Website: home-depot
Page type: payment
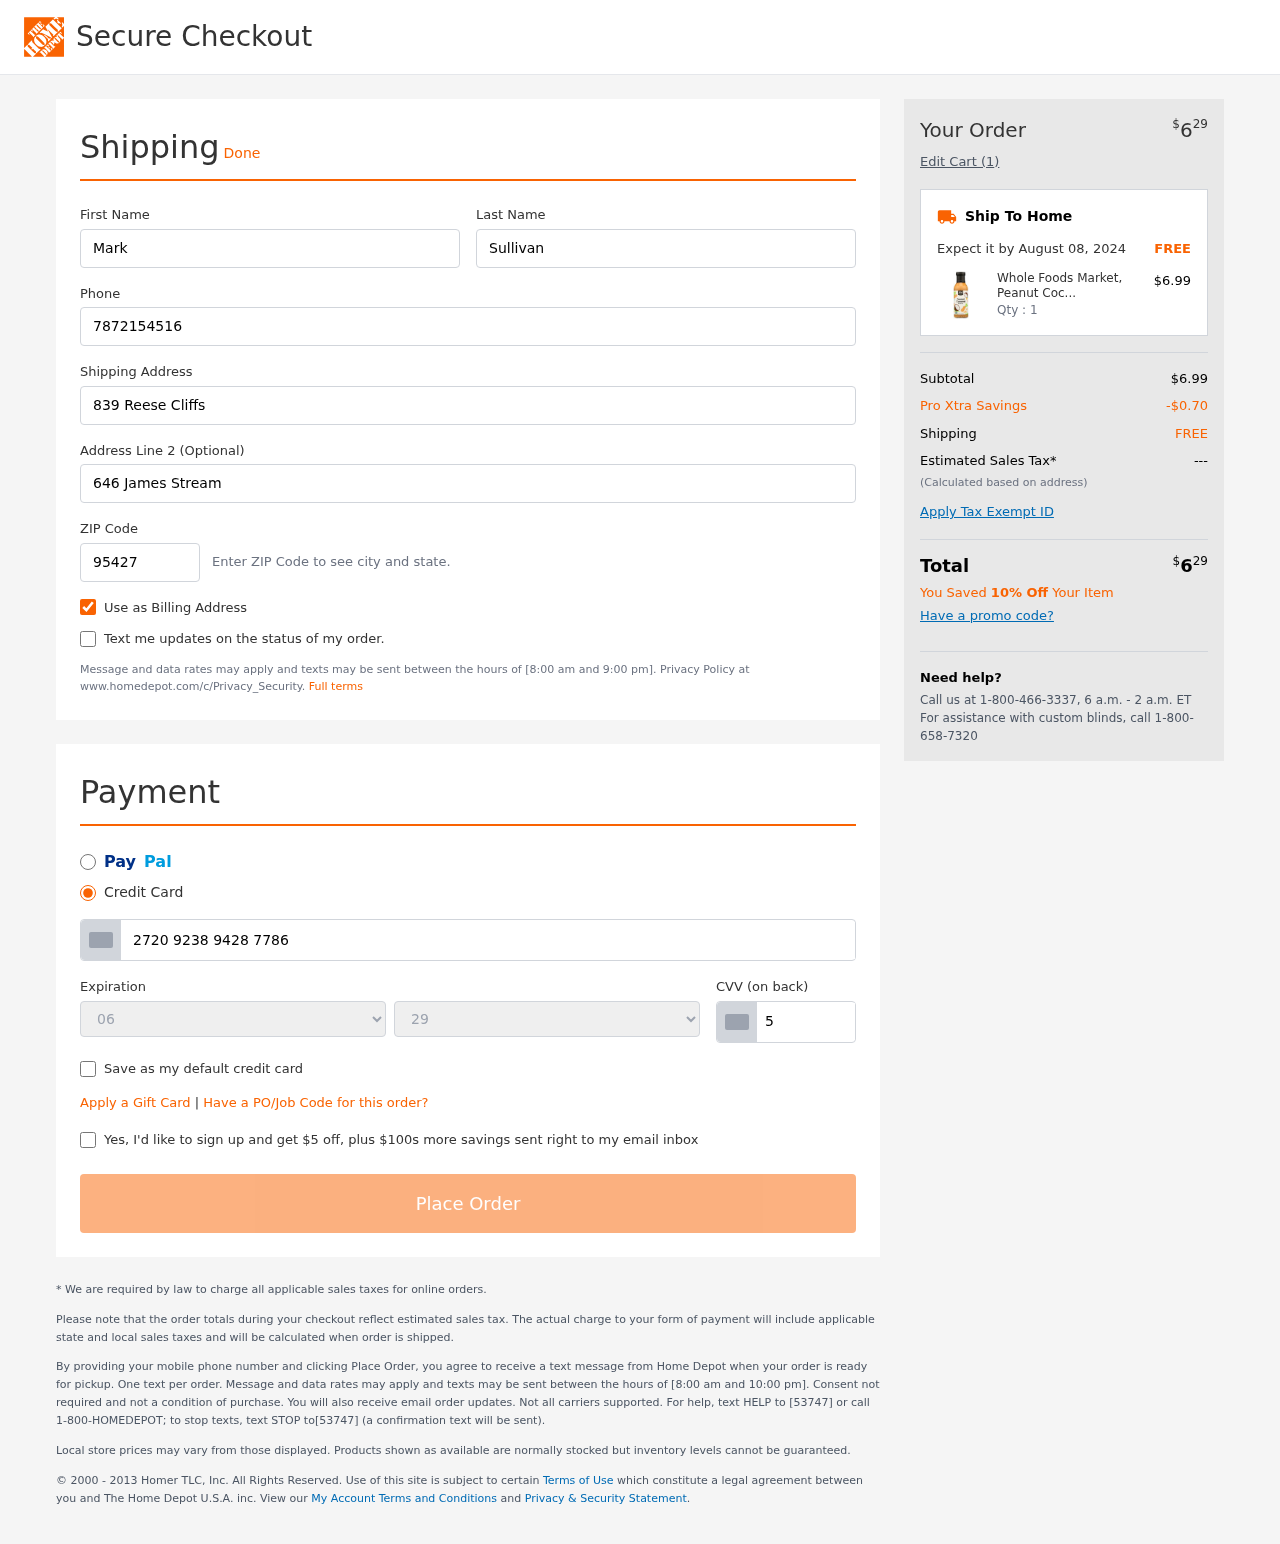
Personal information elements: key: PII_CARD_CVV
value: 590
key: PII_CARD_EXPIRY_MONTH
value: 06
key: PII_CARD_EXPIRY_YEAR
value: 29
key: PII_CARD_NUMBER
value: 2720 9238 9428 7786
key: PII_FIRSTNAME
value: Mark
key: PII_LASTNAME
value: Sullivan
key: PII_PHONE
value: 7872154516
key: PII_POSTCODE
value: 95427
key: PII_STREET
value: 839 Reese Cliffs
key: PII_STREET2
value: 646 James Stream
Product elements: key: PRODUCT1_NAME
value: Whole Foods Market, Peanut Coconut Sauce, 13.5 Ounce
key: PRODUCT1_PRICE
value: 6.99
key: PRODUCT1_QUANTITY
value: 1
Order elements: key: ORDER_TOTAL
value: $629
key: ORDER_NUM_ITEMS
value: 1
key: ORDER_DELIVERY_DATE
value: August 08, 2024
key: ORDER_SUBTOTAL
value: $6.99
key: ORDER_DISCOUNT
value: -$0.70
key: ORDER_SHIPPING_COST
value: FREE